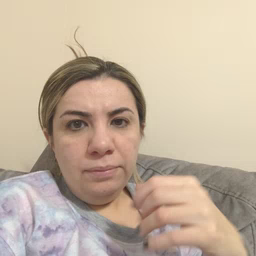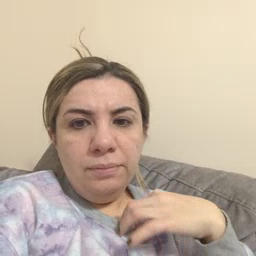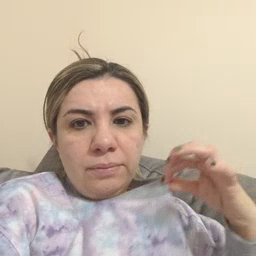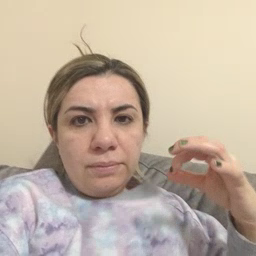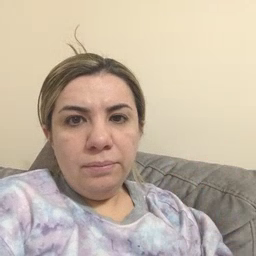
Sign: shirt